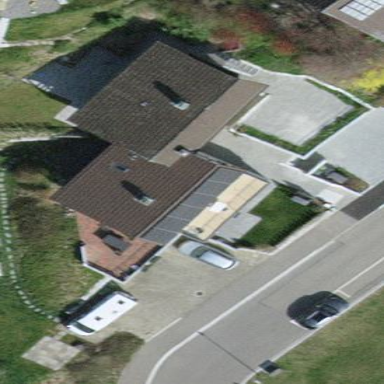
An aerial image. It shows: Terrace building.